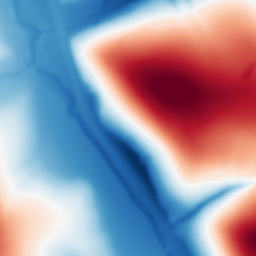
Category: multiscale
Decomposition family: dog
Decomposition parameters: sigma_low: 2
sigma_high: 100
Upsampling method: regularized
Upsampling parameters: scale: 4
lambda_reg: 0.001
Upsampling scale: 4